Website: home-depot
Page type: cart
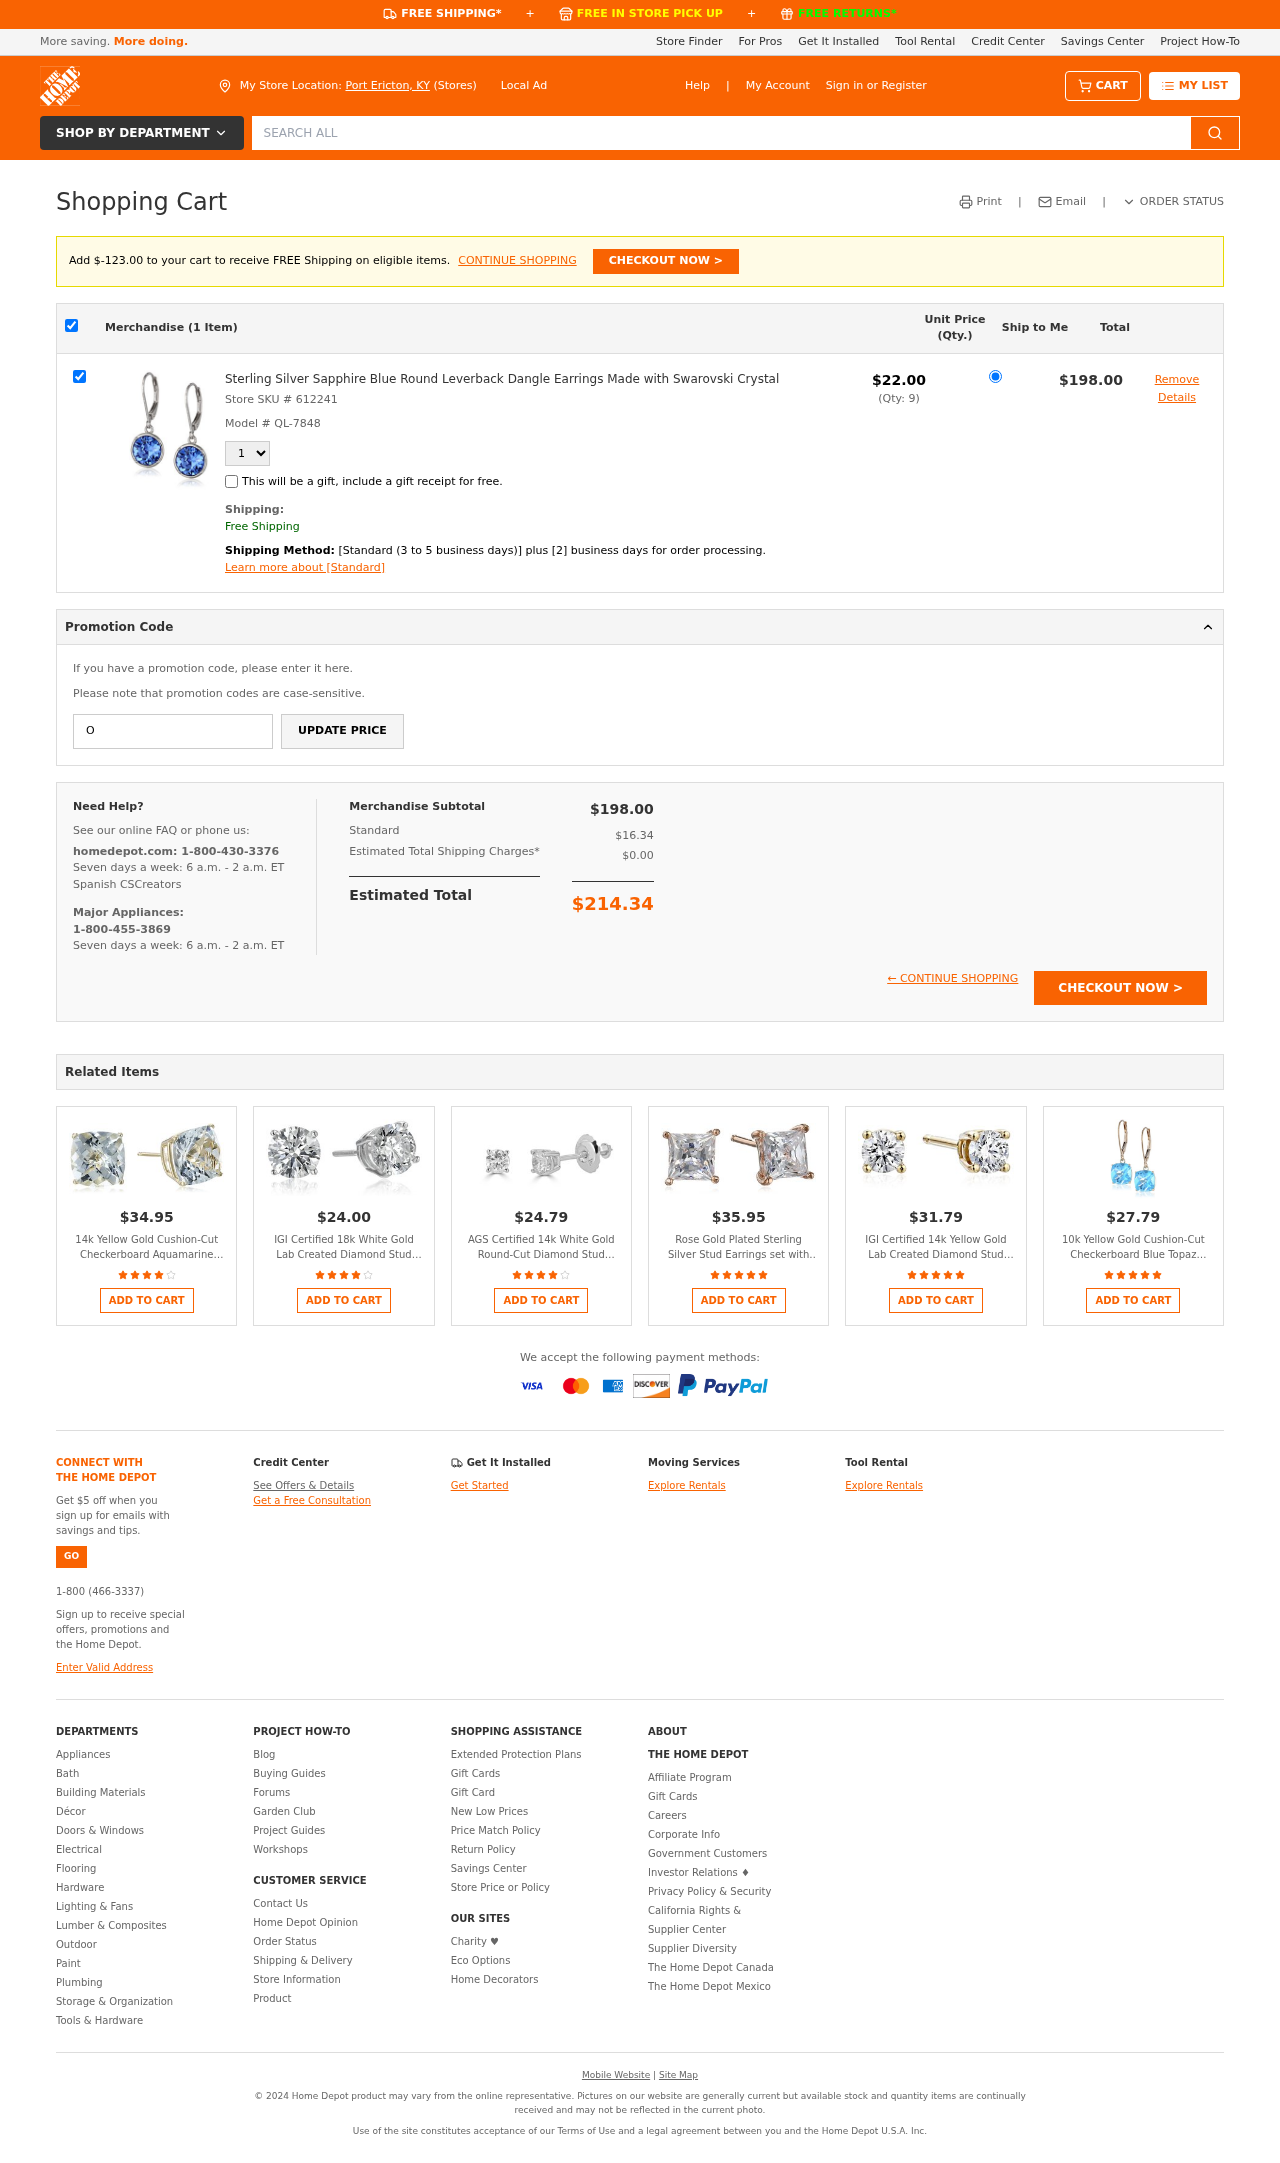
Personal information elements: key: PII_CITY_STATE
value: Port Ericton, KY
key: PII_PROMO_CODE
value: OFF46
Product elements: key: PRODUCT1_NAME
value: Sterling Silver Sapphire Blue Round Leverback Dangle Earrings Made with Swarovski Crystal
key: PRODUCT1_PRICE
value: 22
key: PRODUCT1_QUANTITY
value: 9
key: PRODUCT1_QUANTITY
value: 1
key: PRODUCT2_NAME
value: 14k Yellow Gold Cushion-Cut Checkerboard Aquamarine Stud Earrings (8mm)
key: PRODUCT2_PRICE
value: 34.95
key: PRODUCT2_RATING
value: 4.3
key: PRODUCT3_NAME
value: IGI Certified 18k White Gold Lab Created Diamond Stud Earrings (2 cttw, G-H Color, VS1-VS2 Clarity)
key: PRODUCT3_PRICE
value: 24
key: PRODUCT3_RATING
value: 4.2
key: PRODUCT4_NAME
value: AGS Certified 14k White Gold Round-Cut Diamond Stud Earrings (2cttw, K-L Color, I1-I2 Clarity)
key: PRODUCT4_PRICE
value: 24.79
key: PRODUCT4_RATING
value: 3.7
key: PRODUCT5_NAME
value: Rose Gold Plated Sterling Silver Stud Earrings set with Princess Brilliant Cut Swarovski Zirconia (1
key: PRODUCT5_PRICE
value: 35.95
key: PRODUCT5_RATING
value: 4.5
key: PRODUCT6_NAME
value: IGI Certified 14k Yellow Gold Lab Created Diamond Stud Earrings (1/4cttw, I-J Color, SI1-SI2 Clarity
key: PRODUCT6_PRICE
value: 31.79
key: PRODUCT6_RATING
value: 4.6
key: PRODUCT7_NAME
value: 10k Yellow Gold Cushion-Cut Checkerboard Blue Topaz Leverback Earrings (8mm)
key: PRODUCT7_PRICE
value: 27.79
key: PRODUCT7_RATING
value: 4.8
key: PRODUCT1_SKU
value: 612241
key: PRODUCT1_MODEL
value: QL-7848
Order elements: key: AMOUNT_TO_FREE_SHIPPING
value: $-123.00
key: ORDER_NUM_ITEMS
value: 1
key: ORDER_SUBTOTAL
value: $198.00
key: ORDER_TAX
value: $16.34
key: ORDER_SHIPPING_COST
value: $0.00
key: ORDER_TOTAL
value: $214.34
Search elements: key: HEADER_SEARCH
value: SEARCH ALL